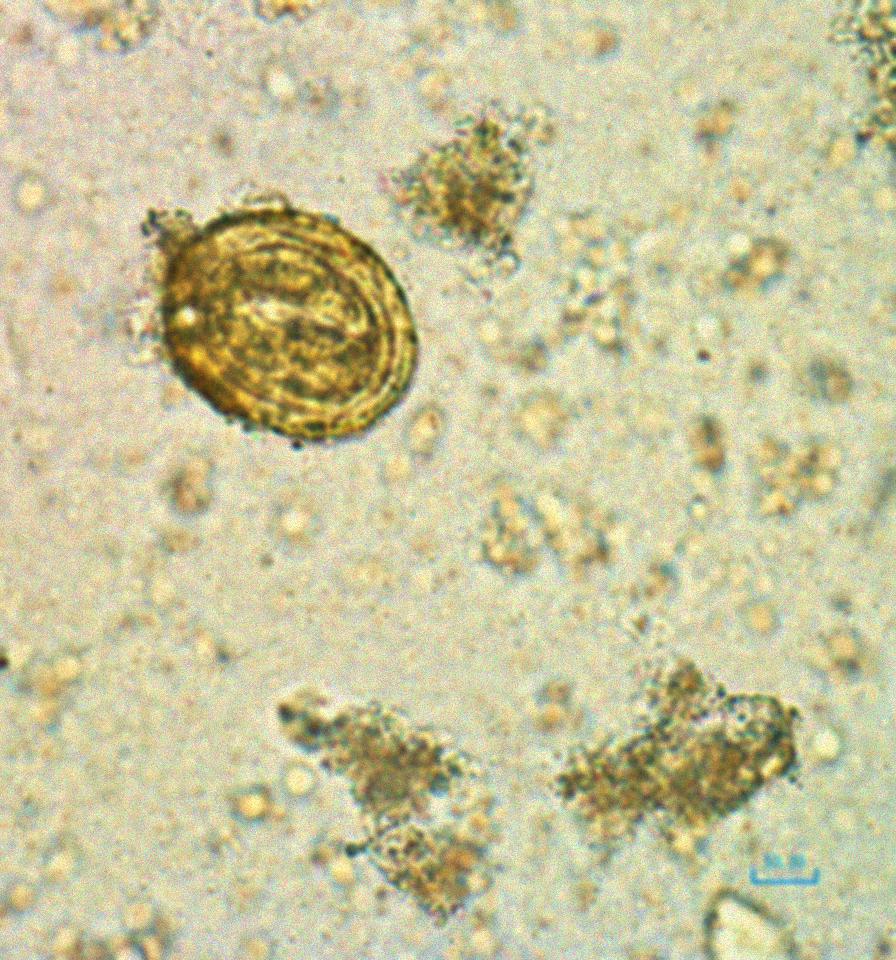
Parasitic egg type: Ascaris lumbricoides